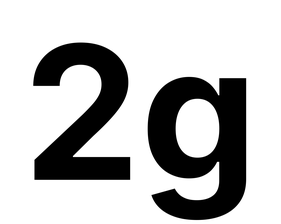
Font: Inter_Bold